Current action and preconditions to check: trajectory_clear

Your task: For each precondition in the list above, predict whether it will hold at this action.

Consider the current scene as observed from the mobile robot's camera, and analyze the predicted future states of all dynamic agents (e.g., people, animals, vehicles, or any moving entities) within the NEXT SECOND.

IMPORTANT: Only answer "very likely" if you are absolutely certain—based on strong, clear evidence—that a dynamic agent will violate the precondition in the predicted future state. Do NOT answer "very likely" for unlikely, ambiguous, or low-probability risks.

Ask yourself for each precondition: Is there a high probability, with clear and convincing evidence, that the predicted future states of any dynamic agent will interfere with the predicted future state of the currently executing action within the NEXT SECOND, causing that precondition to fail?

Assess the risk level based on these predictions. Use "likely" or "very likely" if motions create a clear risk of interference.

Use "neutral" or "improbable" if agents are nearby but their predicted paths are clearly diverging or non-conflicting.

Failure Risk Categories: "very improbable", "improbable", "neutral", "likely", "very likely"

Answer Format: Output ONLY the probability_of_failure value from these categories: "very improbable", "improbable", "neutral", "likely", "very likely"

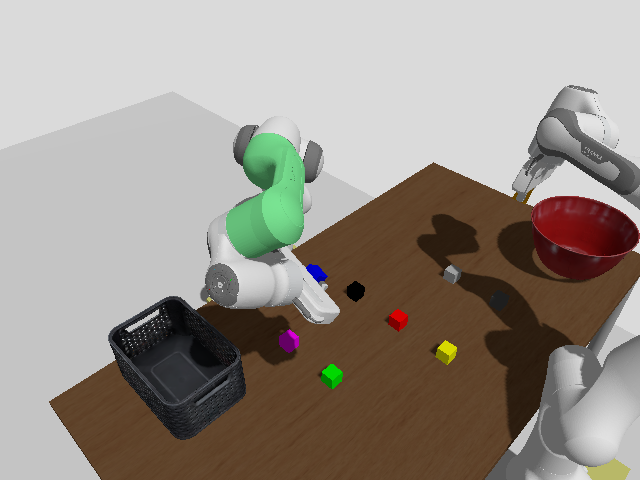

Answer: very improbable